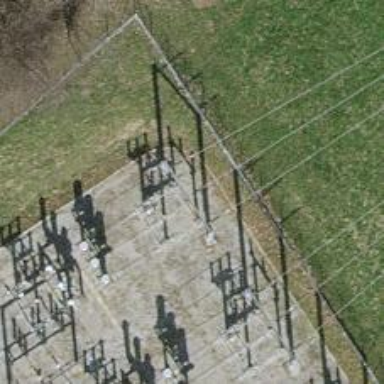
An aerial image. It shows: Power line with three cables.